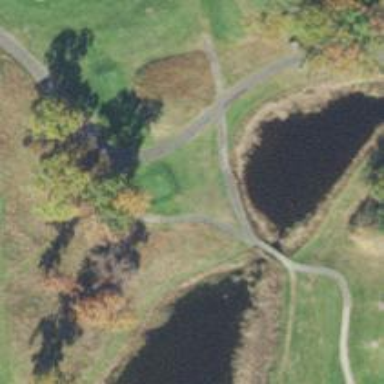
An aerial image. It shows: Golf tee.